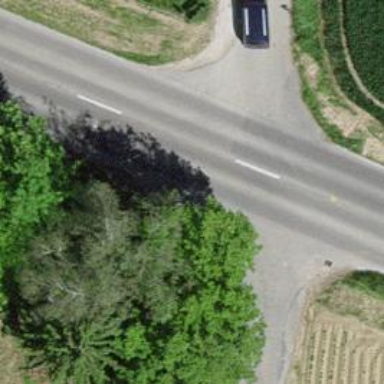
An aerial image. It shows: Secondary road.